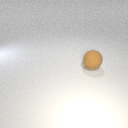
large brown rubber sphere